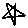
Label: star